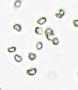
Label: Phaeocystis